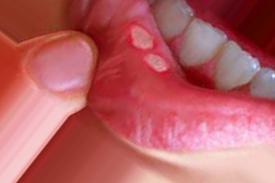
Condition: Mouth Ulcer